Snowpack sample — Loveland Pass, Silver Plume, Colorado, USA (12/14/25, 10:50 AM MST)
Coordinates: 39.664, -105.882
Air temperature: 36 °F
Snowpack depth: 67 cm
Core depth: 10 cm
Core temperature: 50 °F
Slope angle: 6°, slope face: 326°
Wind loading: low
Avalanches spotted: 0
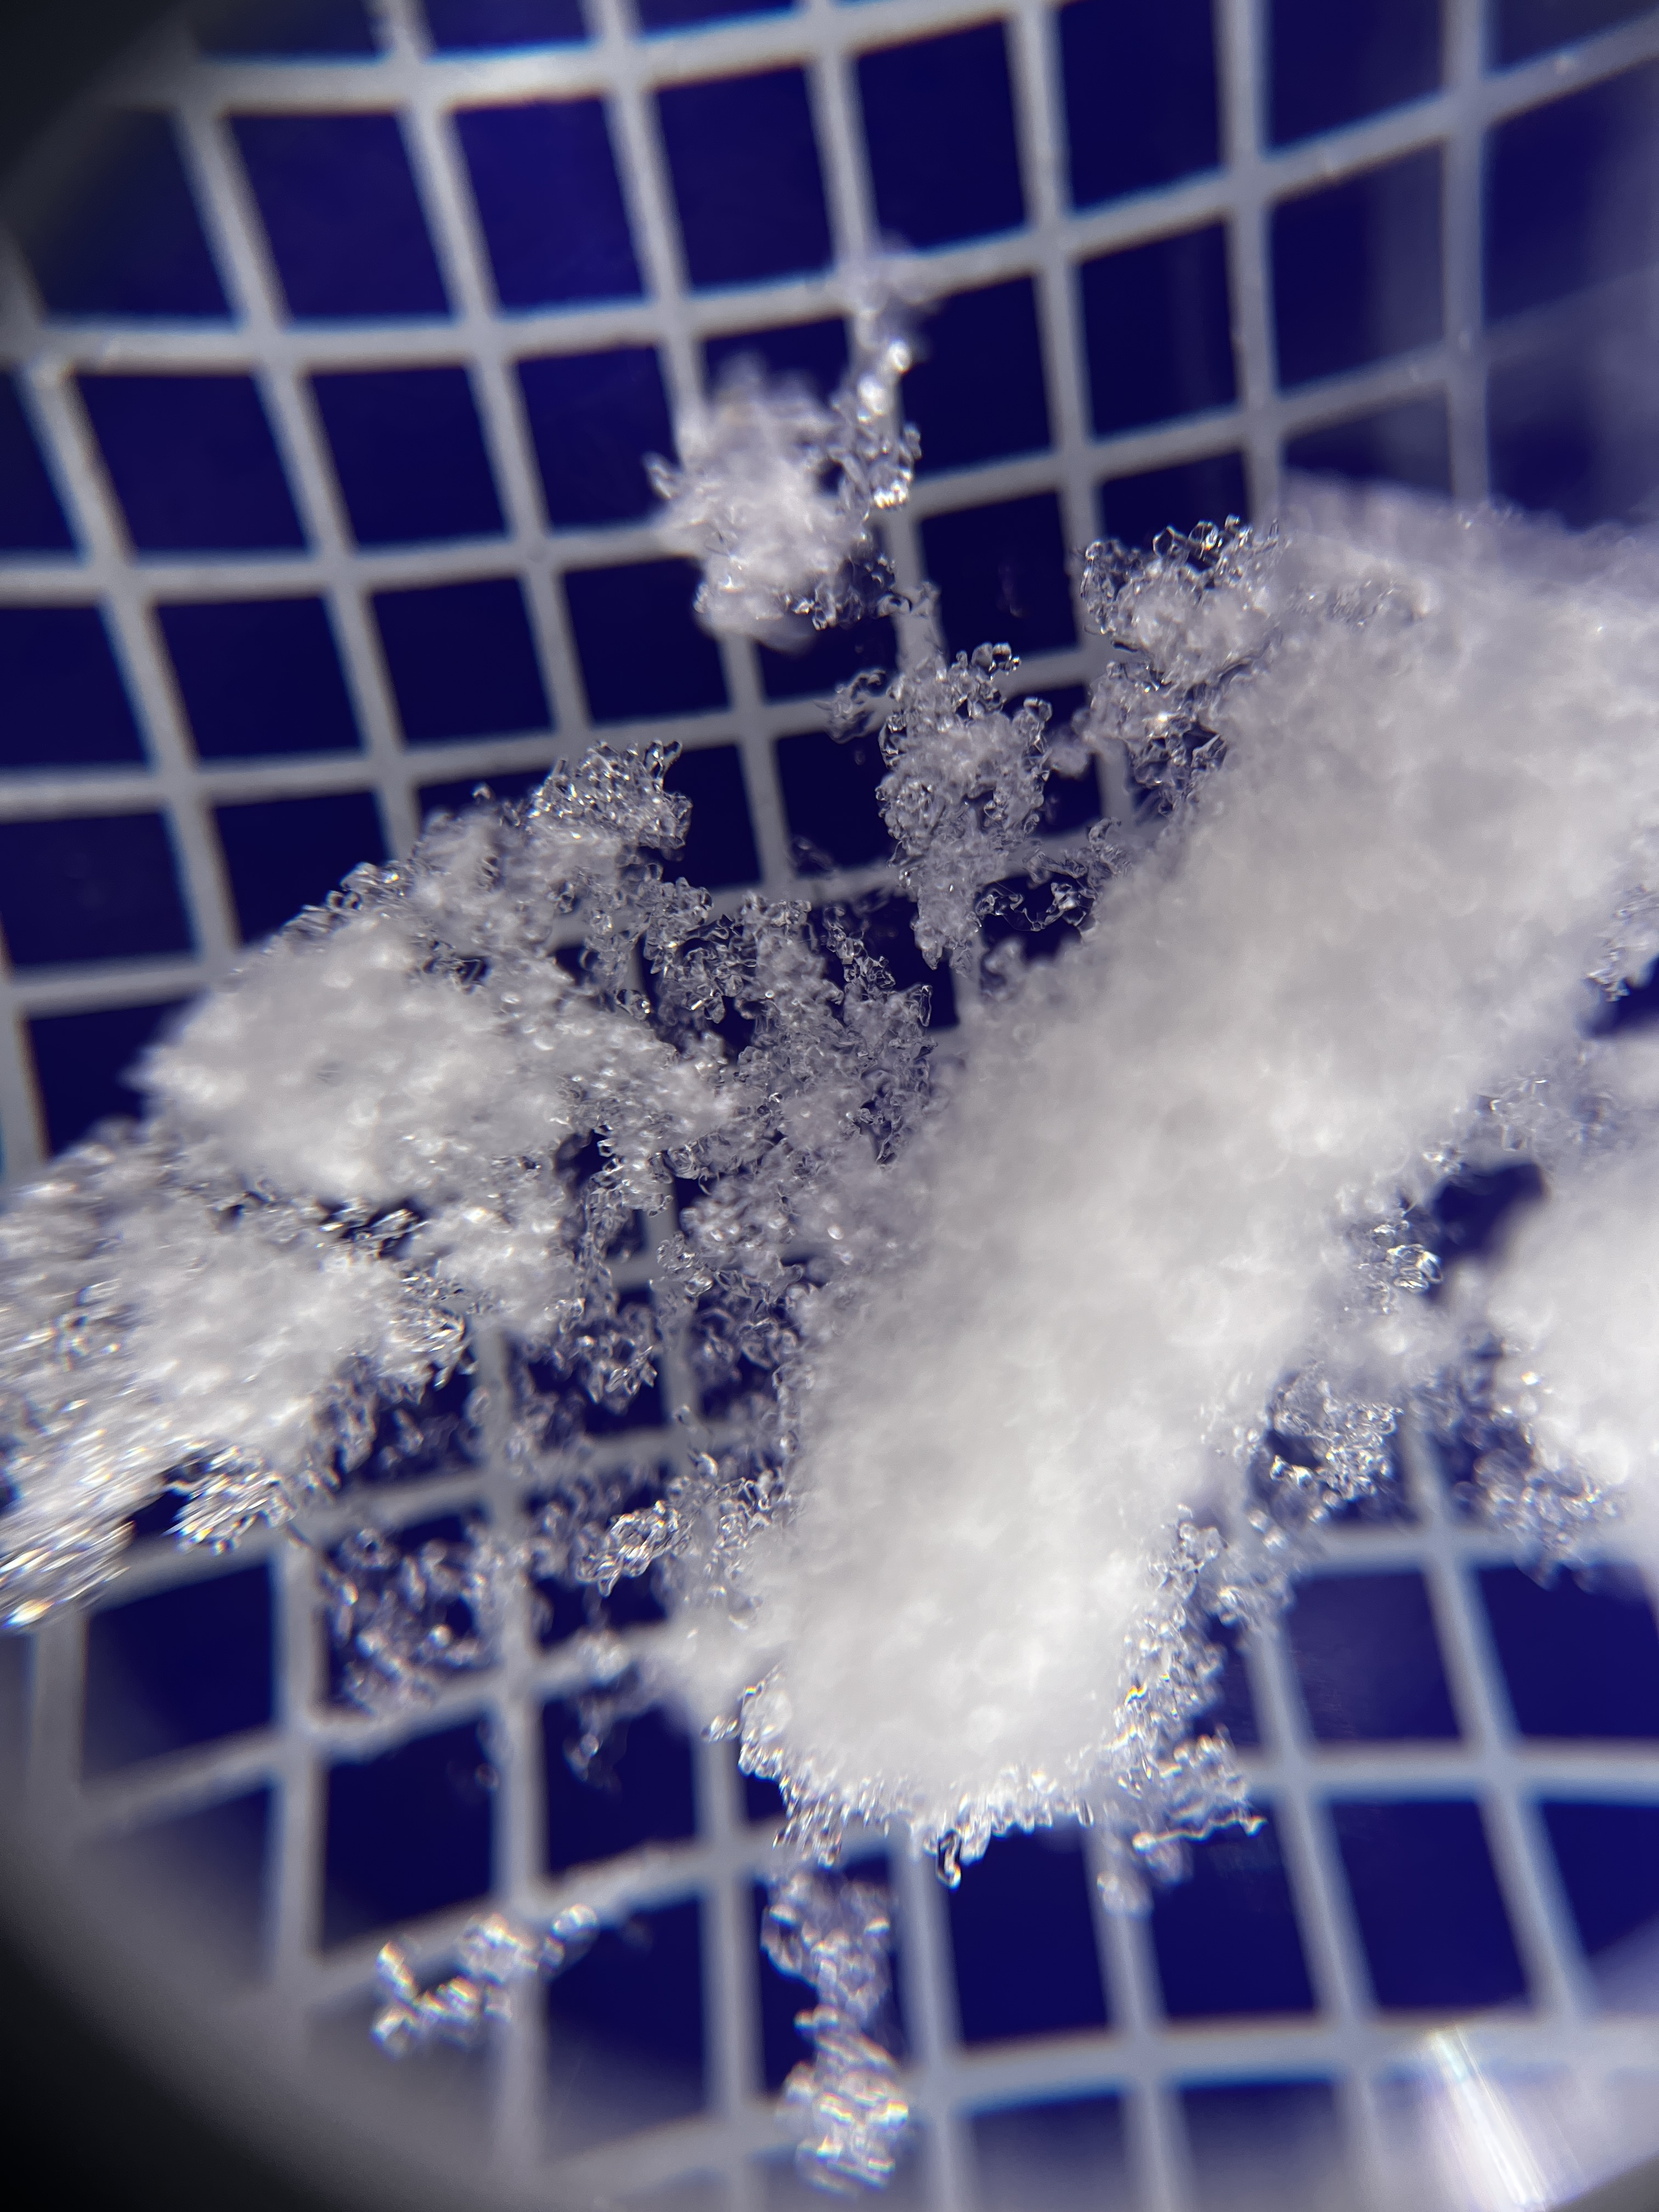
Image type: magnified_profile
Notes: No avalanches spotted, very late start to the season with minimal snowpack